Question: I want to open YouTube App showing an specific channel, but this only execute the browser.
'''
try
{
Intent intent = new Intent(Intent.ACTION_VIEW);
intent.setData(Uri.parse("http://www.youtube.com/"+channel));
startActivity(intent);
}
catch (Exception e)
{
startActivity(new Intent(Intent.ACTION_VIEW,Uri.parse("http://www.youtube.com/"+channel)));
}
'''
I want to show this:

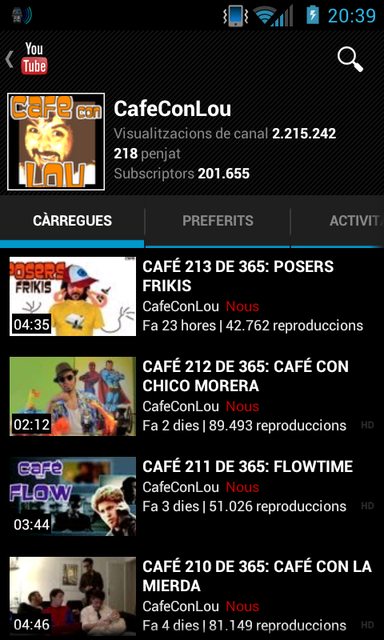
Answer: Do research on library called YouTubeAndroidPlayerApi. This piece of code does exactly what you want.
'''
Intent intent = YouTubeIntents.createUserIntent(this, channelName);
startActivity(intent);
'''